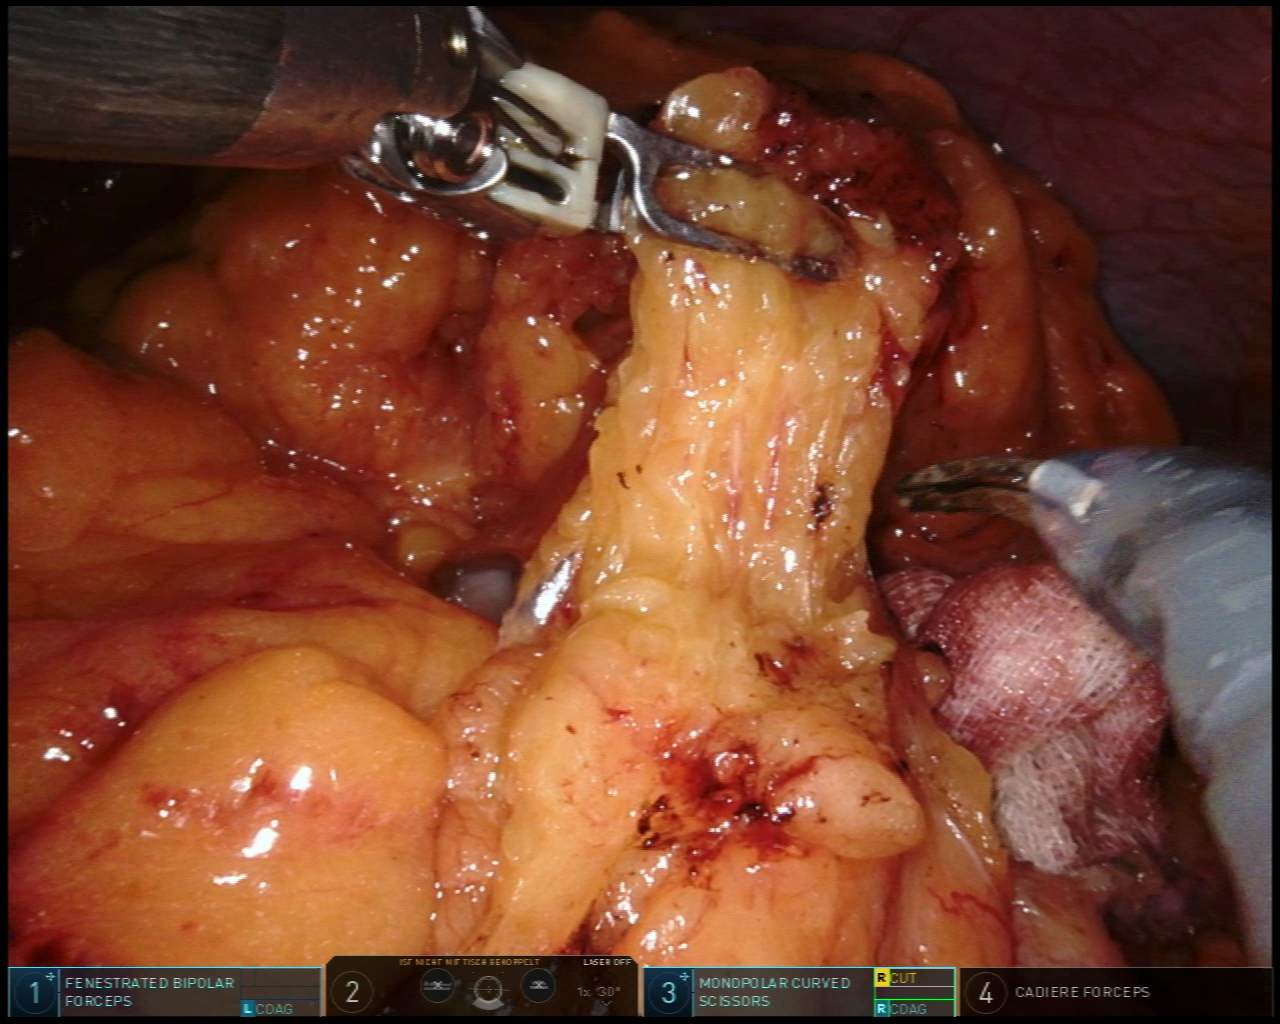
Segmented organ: stomach
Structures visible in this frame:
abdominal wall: yes
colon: no
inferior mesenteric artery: no
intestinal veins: no
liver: no
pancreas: no
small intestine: no
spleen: no
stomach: yes
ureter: no
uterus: no
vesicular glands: no